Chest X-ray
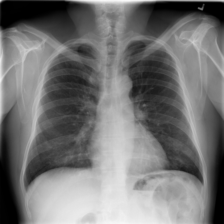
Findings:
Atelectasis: negative
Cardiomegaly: negative
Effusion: negative
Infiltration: positive
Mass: negative
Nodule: positive
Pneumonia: negative
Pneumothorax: negative
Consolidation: negative
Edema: negative
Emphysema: negative
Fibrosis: negative
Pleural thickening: negative
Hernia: negative